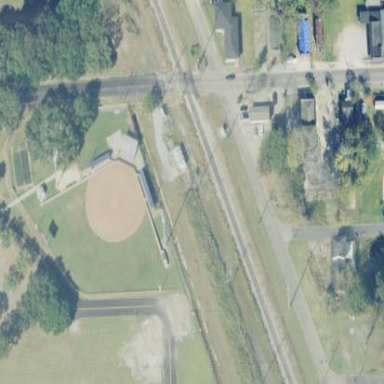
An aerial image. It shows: Softball pitch for leisure land activities.